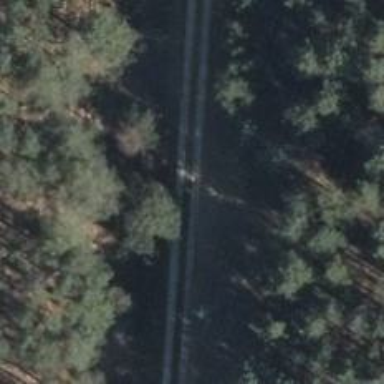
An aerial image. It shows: High-quality track road with concrete lane surface.